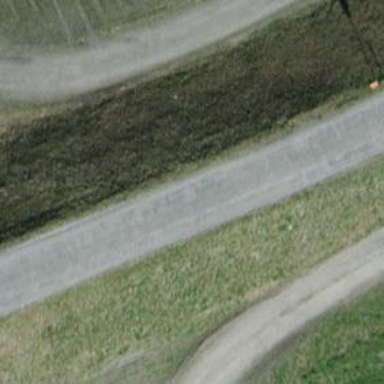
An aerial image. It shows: Bollard barrier.